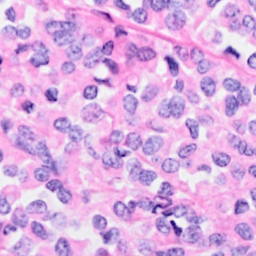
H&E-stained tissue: Breast